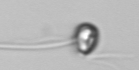
Label: flagellate